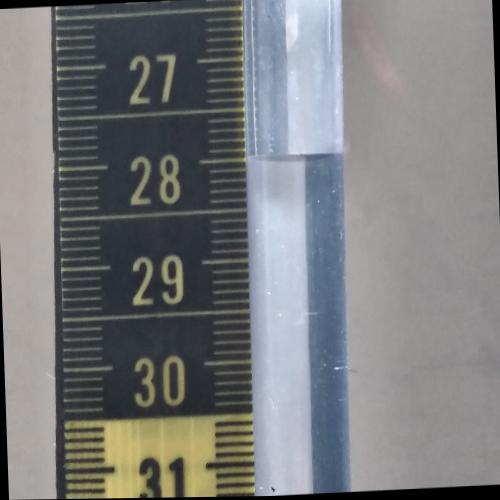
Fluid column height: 28.0 cm